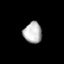
Tissue: lung
Cell type: Epithelial cells
Senescence score: 0.2348
Nuclear area (px): 379
Mean DAPI intensity: 182.222